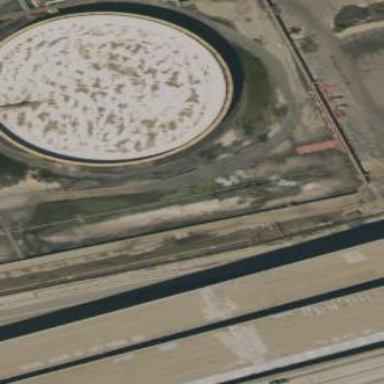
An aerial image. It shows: Storage tank building.